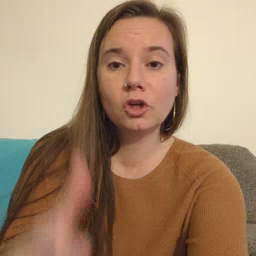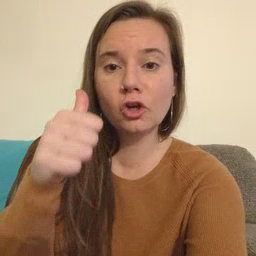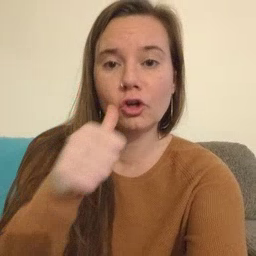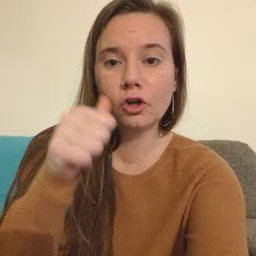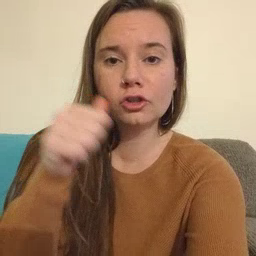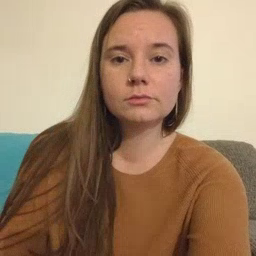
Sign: girl